Interaction volume radius: 5 \u00c5
Interaction volume height: 15 \u00c5
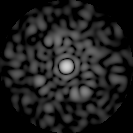
Disorder parameter: 0.7959